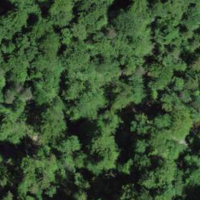
EUNIS habitat code: 44
Species observed at this site:
Corvus corone
Motacilla cinerea
Cyanistes caeruleus
Equisetum telmateia
Sturnus vulgaris
Dendrocopos major
Fringilla coelebs
Aruncus dioicus
Buteo buteo
Columba palumbus
Turdus merula
Phalacrocorax carbo
Poecile palustris
Parus major
Erithacus rubecula
Milvus milvus
Sitta europaea
Garrulus glandarius
Regulus regulus
Cinclus cinclus